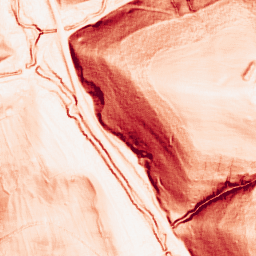
Category: morphological
Decomposition family: morphological_gradient
Decomposition parameters: size: 3
shape: square
Upsampling method: bicubic_16x
Upsampling parameters: scale: 16
Upsampling scale: 16